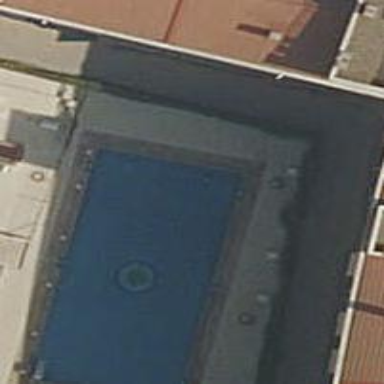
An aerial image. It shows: Outdoor swimming pool on leisure land.